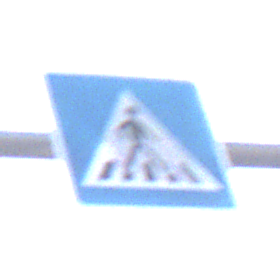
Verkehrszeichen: FussgaengerueberwegLinks
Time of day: SunriseSunset
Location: Outdoor (Urban)
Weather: Clear
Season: NotSpecified
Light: Natural